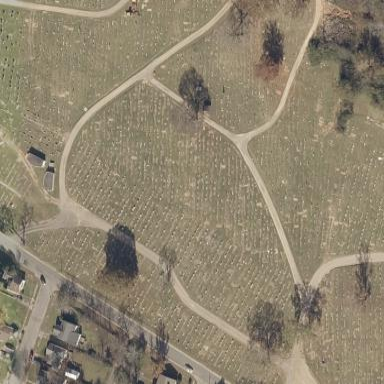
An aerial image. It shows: Cemetery.